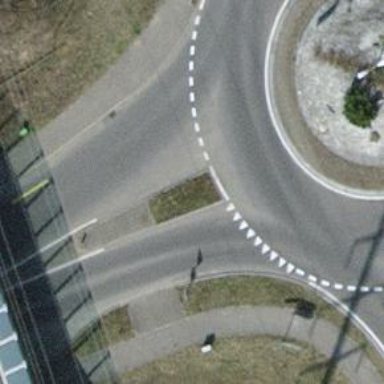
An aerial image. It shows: Tertiary road with sidewalks on both sides.